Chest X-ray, PA view. Patient: 58 years old, sex M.
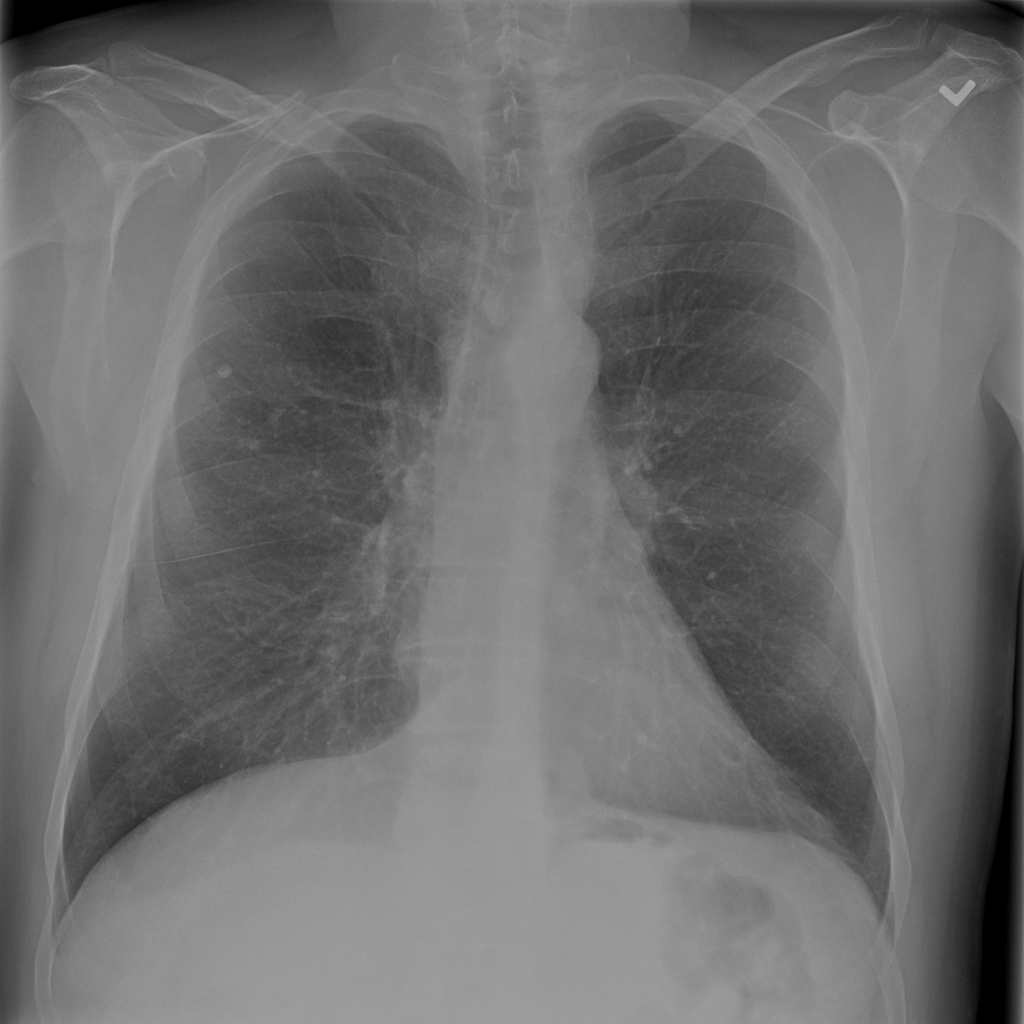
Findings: No Finding